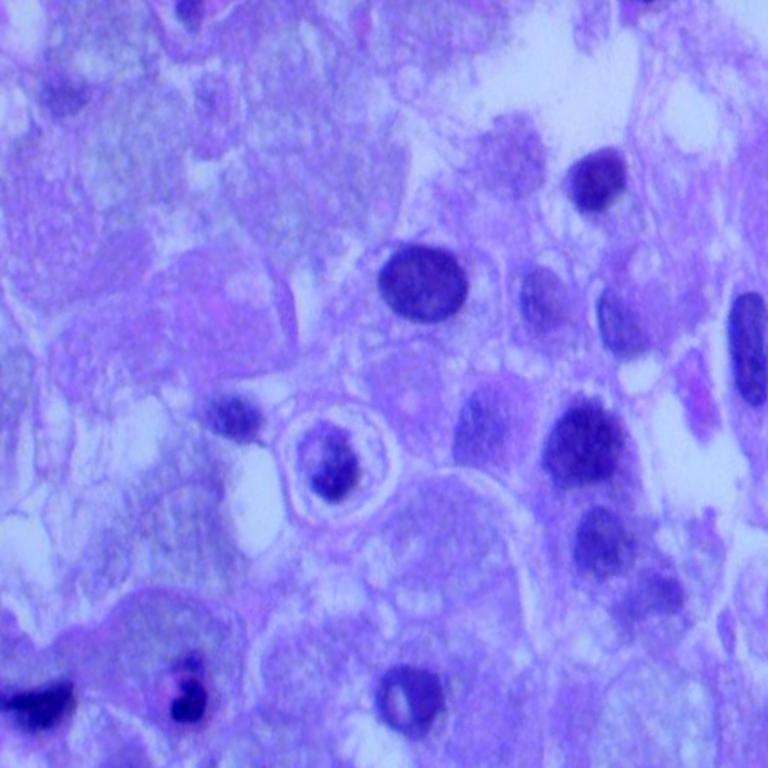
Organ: lung
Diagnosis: adenocarcinomas